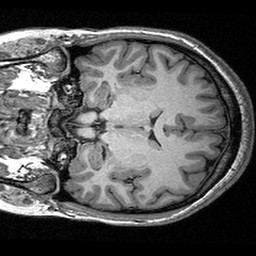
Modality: T1w
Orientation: coronal
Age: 22
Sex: female
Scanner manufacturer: siemens
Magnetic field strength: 3 T
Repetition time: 2.53 s
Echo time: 0.00309 s